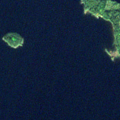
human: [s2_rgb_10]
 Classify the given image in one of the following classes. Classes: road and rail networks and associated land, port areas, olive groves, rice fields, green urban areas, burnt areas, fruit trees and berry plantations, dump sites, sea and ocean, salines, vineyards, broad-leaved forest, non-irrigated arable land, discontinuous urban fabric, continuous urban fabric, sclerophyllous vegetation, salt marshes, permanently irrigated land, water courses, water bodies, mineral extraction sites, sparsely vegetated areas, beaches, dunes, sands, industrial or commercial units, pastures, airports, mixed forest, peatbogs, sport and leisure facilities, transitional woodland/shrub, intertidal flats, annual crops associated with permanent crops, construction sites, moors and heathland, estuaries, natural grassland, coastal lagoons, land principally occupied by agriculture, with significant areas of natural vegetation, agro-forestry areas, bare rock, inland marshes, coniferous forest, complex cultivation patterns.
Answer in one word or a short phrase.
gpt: mixed forest, water bodies